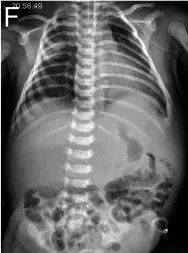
DOH 12 , gradually subsided pulmonary edema, recovered intestinal tube aeration and absorbed ascites.
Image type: radiology (x_ray)